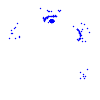
Particle: pion